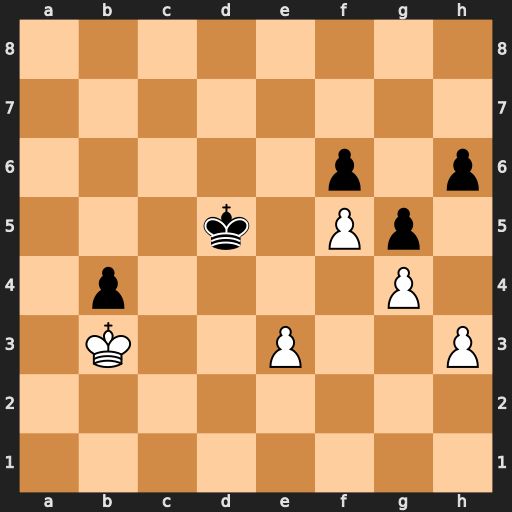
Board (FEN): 8/8/5p1p/3k1Pp1/1p4P1/1K2P2P/8/8
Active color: w
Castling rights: -
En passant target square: -
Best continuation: Kxb4 h5 gxh5